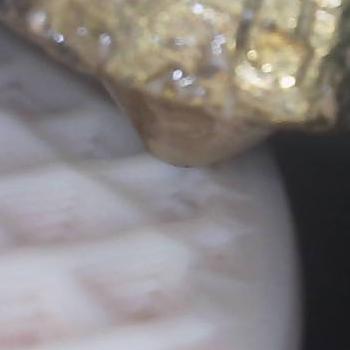
Flow rate: 133%